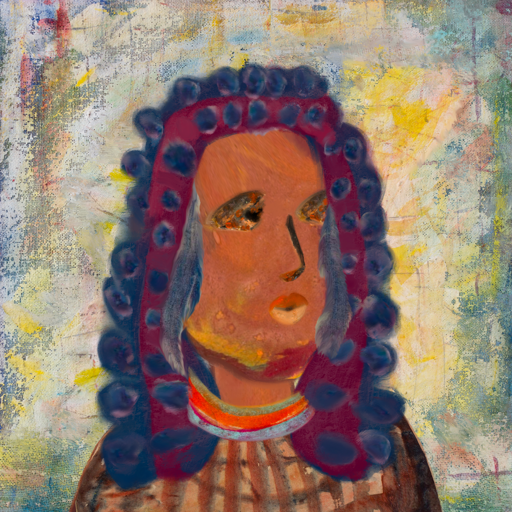
Background: Irani, Head And Neck Side: Mother_And_Son_Son, Face Side: Gypsy_Queen, Bust: Orphan, Hair Side: Hill_Girl, Head Accessory: Blank, Second Necklace: Blank, Necklace: Sisters, Baby: Blank